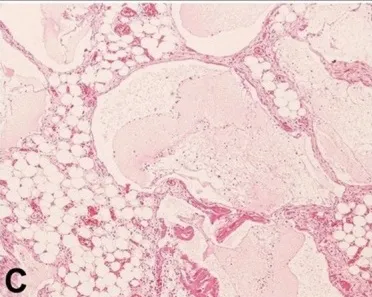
(scale bar=10 cm);. Photomicrographs of the surgical specimen. . Variable sized dilated lymphatic channels lined by flattened endothelium within the mesenteric mass.
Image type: pathology (h&e)